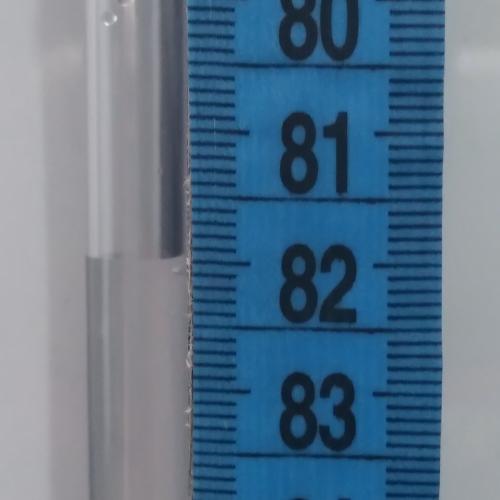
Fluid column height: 82.0 cm